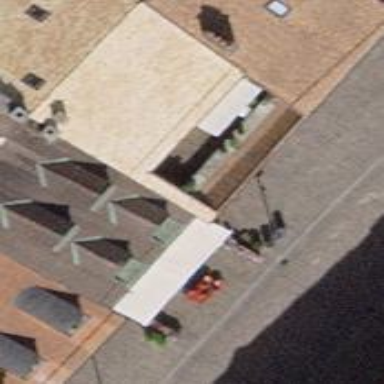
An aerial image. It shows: Café.